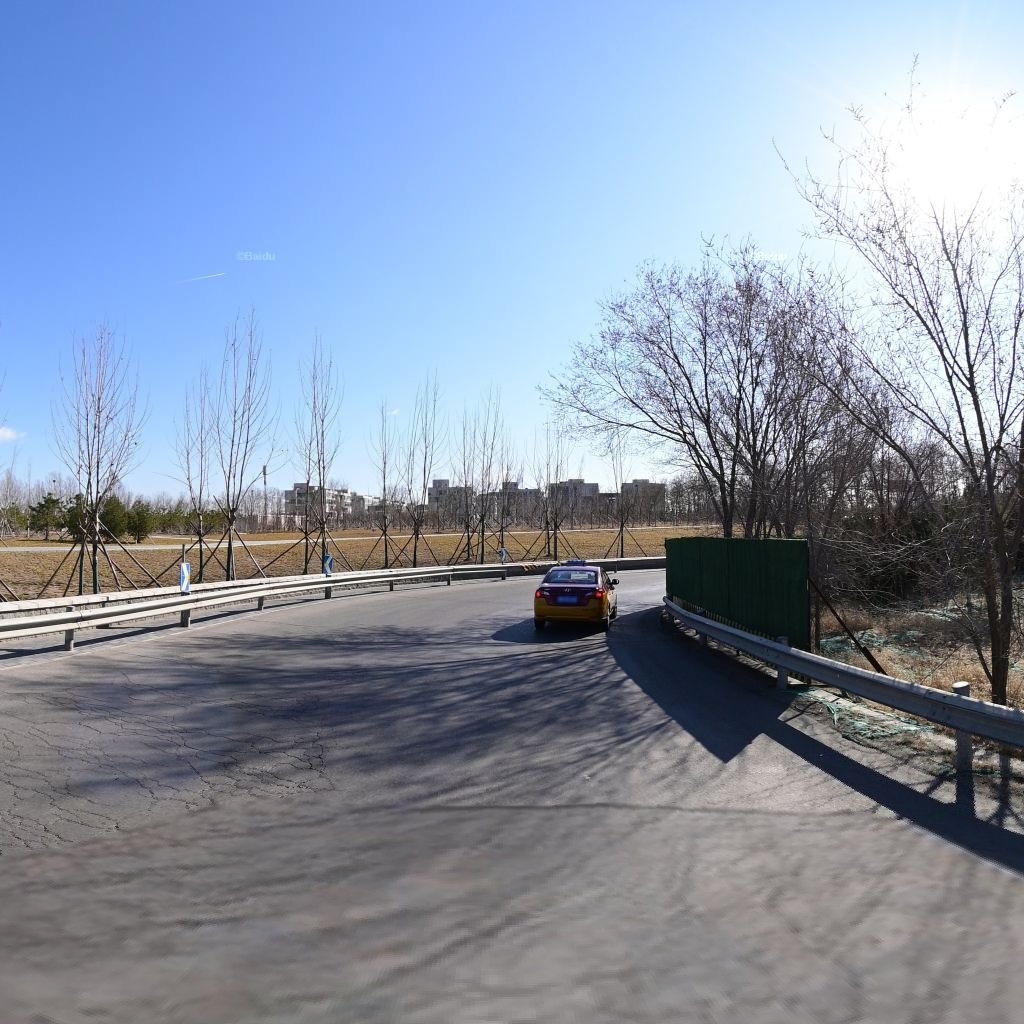
Region: Chaoyang
Road damage annotations: alligator crack